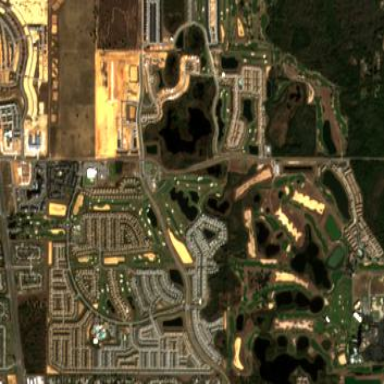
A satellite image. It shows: Golf course surrounded by greenery.